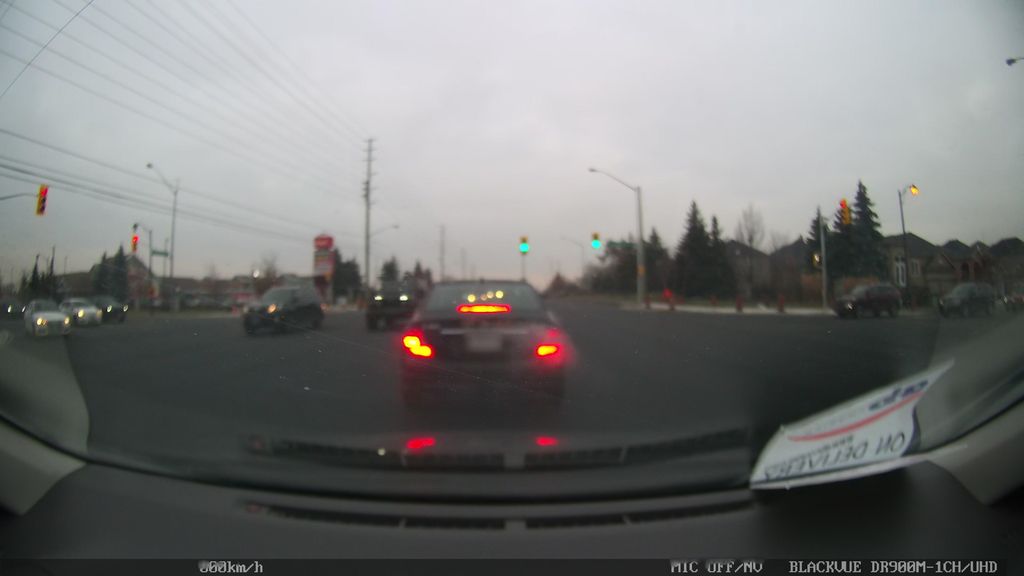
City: toronto